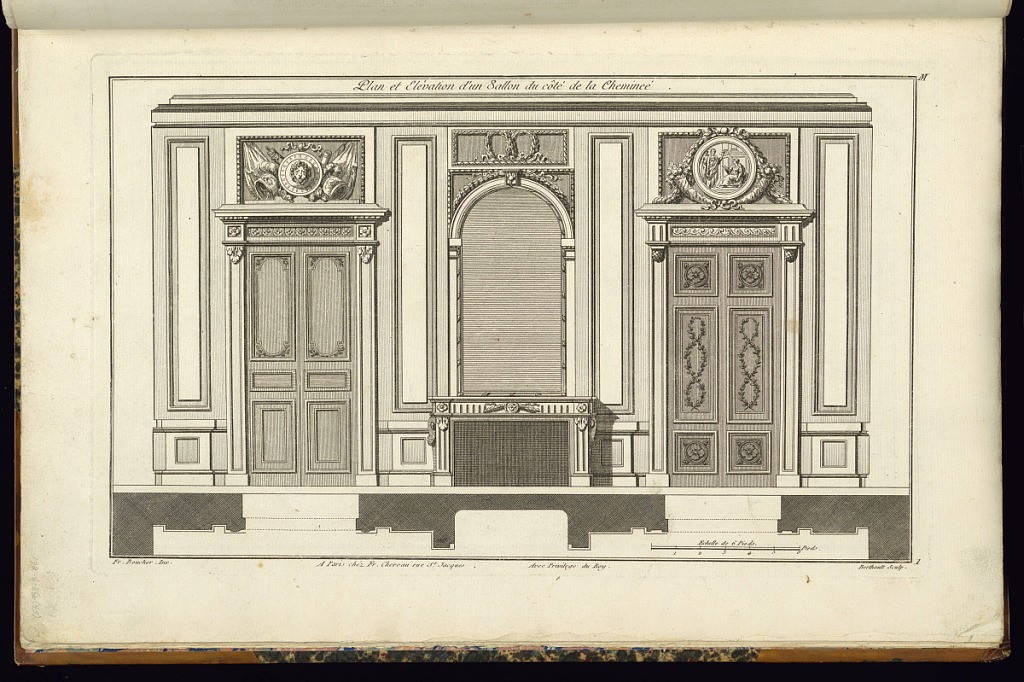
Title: Plan et Elévation d'un Salon du côté de la Cheminée
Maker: Juste-François Boucher, French, 1736 – 1782
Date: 1774
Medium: Engraving on laid paper
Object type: Print
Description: Divided plan and elevation of a living room with a fireplace at center. The fireplace features ornament motifs including fluting, rosettes, and acanthus leaves. Above the mantle is a mirror with a bound reed frame with elements of garland and egg and dart above. On either side of the fireplace is a door. The left door frame features ornament motifs including rosettes and an overdoor relief with trophy of attributes of war (shield, flags, helmet, quiver). The right door features ornament motifs including guilloche of branches, rosettes in rondels, wave pattern, and an overdoor relief with cornucopia and a rondel with a scene from antiquity. The plate is signed.